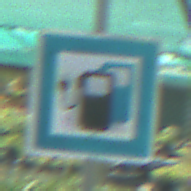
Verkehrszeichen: LadestationFuerElektrofahrzeuge
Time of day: MorningAfternoon
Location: Roofed (Special)
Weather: PartlyCloudy
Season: NotSpecified
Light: Natural